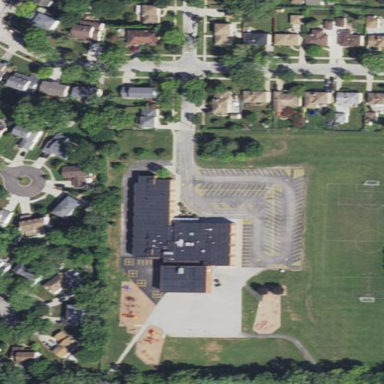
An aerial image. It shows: School building.